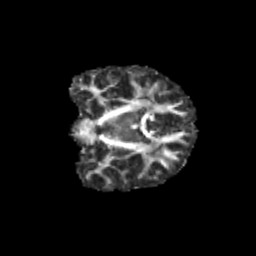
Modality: FA
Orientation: coronal
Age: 9
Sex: male
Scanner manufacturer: siemens
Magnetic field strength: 3 T
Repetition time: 3.8 s
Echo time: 0.07 s